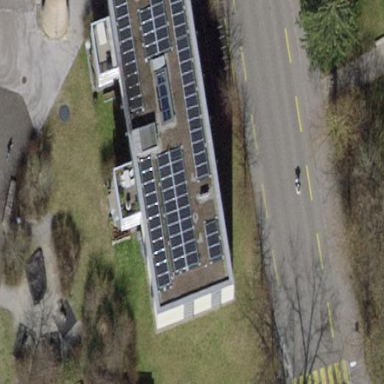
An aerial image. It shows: Flat-roofed apartment building.